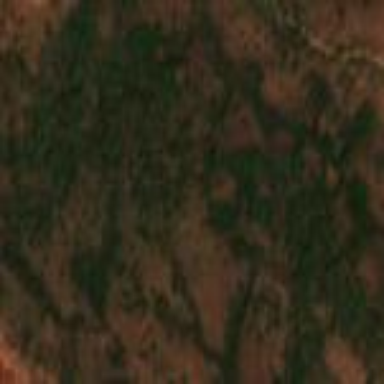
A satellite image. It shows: Forest area.